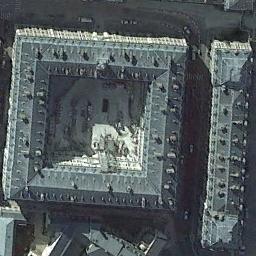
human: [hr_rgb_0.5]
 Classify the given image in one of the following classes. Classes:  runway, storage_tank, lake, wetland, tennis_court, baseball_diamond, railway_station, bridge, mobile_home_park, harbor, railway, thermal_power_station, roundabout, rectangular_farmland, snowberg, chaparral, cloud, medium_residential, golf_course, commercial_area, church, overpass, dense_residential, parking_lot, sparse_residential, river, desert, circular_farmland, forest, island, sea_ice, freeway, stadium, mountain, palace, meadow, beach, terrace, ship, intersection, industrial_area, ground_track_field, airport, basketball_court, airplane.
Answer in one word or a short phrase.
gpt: palace